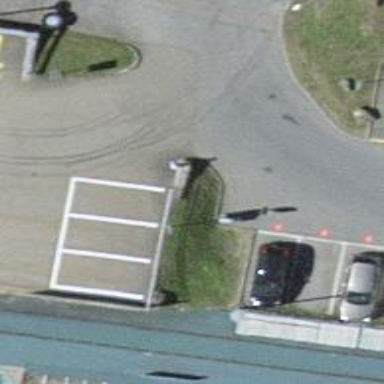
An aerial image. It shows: Parking area with surface.